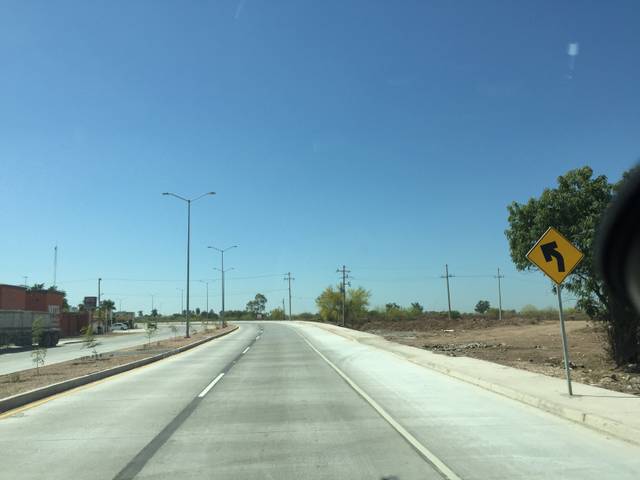
Region: Mexico
Coordinates: 27.052, -109.468